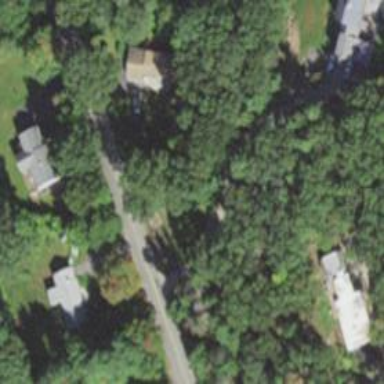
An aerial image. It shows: Residential driveway.